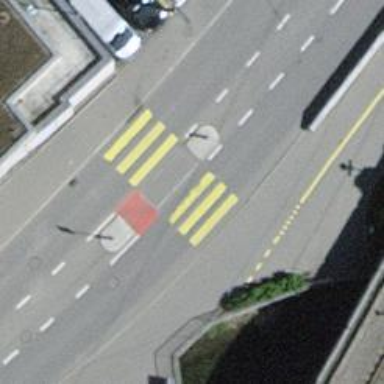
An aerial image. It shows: Asphalt footway with marked zebra crossing and island.